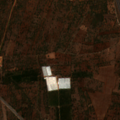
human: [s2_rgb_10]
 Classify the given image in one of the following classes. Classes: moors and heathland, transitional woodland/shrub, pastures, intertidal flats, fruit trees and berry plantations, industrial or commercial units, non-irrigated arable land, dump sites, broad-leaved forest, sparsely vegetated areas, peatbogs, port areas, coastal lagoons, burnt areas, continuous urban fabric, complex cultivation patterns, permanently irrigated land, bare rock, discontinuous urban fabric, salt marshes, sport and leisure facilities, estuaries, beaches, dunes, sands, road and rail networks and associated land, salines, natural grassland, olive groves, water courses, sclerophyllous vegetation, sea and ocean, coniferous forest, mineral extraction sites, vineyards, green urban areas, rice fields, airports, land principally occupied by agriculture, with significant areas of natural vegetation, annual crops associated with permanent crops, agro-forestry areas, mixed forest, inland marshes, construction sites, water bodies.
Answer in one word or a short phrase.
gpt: fruit trees and berry plantations, annual crops associated with permanent crops